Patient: sex M, age 37
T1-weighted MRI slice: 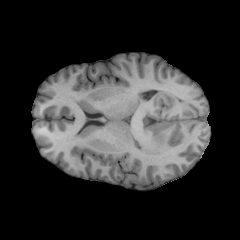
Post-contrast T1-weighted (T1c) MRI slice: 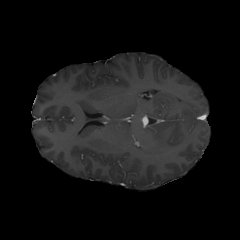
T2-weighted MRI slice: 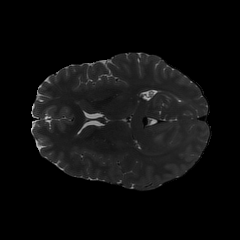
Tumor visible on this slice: yes
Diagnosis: Astrocytoma, IDH-mutant
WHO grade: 2